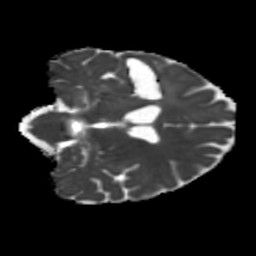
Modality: MD
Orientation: coronal
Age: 38
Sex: female
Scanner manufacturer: siemens
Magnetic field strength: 3 T
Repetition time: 5.25 s
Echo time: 0.08 s